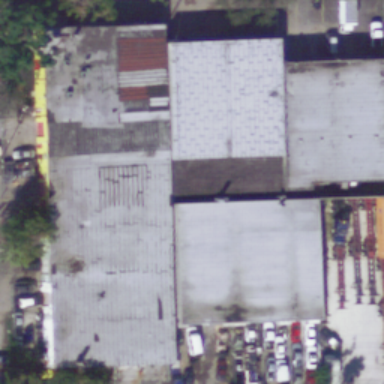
There are some buildings with grey and black roofs .